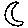
Label: moon